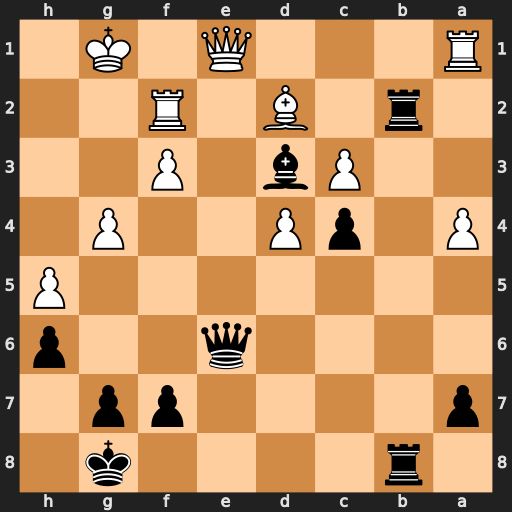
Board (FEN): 1r4k1/p4pp1/4q2p/7P/P1pP2P1/2Pb1P2/1r1B1R2/R3Q1K1
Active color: b
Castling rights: -
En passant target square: -
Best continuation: Rb1 Rxb1 Rxb1 Qxb1 Bxb1